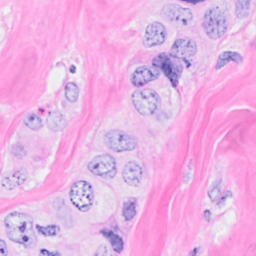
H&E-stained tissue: Breast